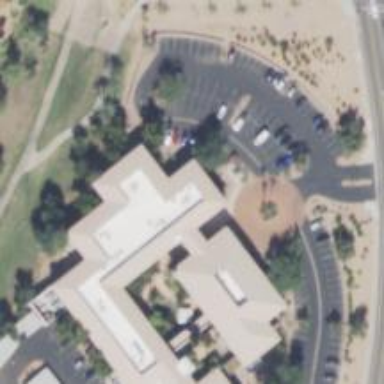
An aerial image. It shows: Healthcare clinic is depicted in the image.